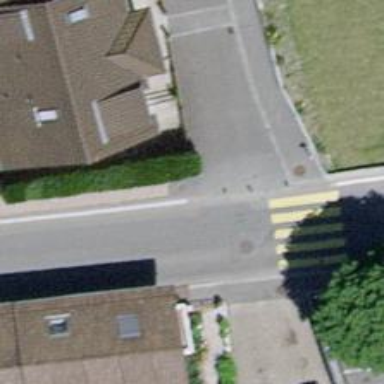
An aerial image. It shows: Bollard.